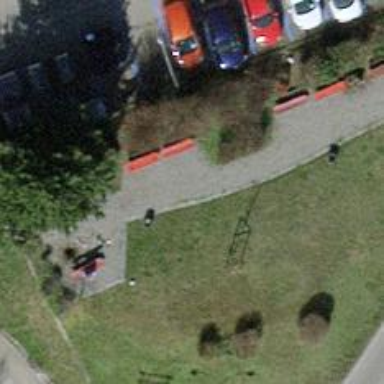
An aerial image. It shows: Bench for seating.